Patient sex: M
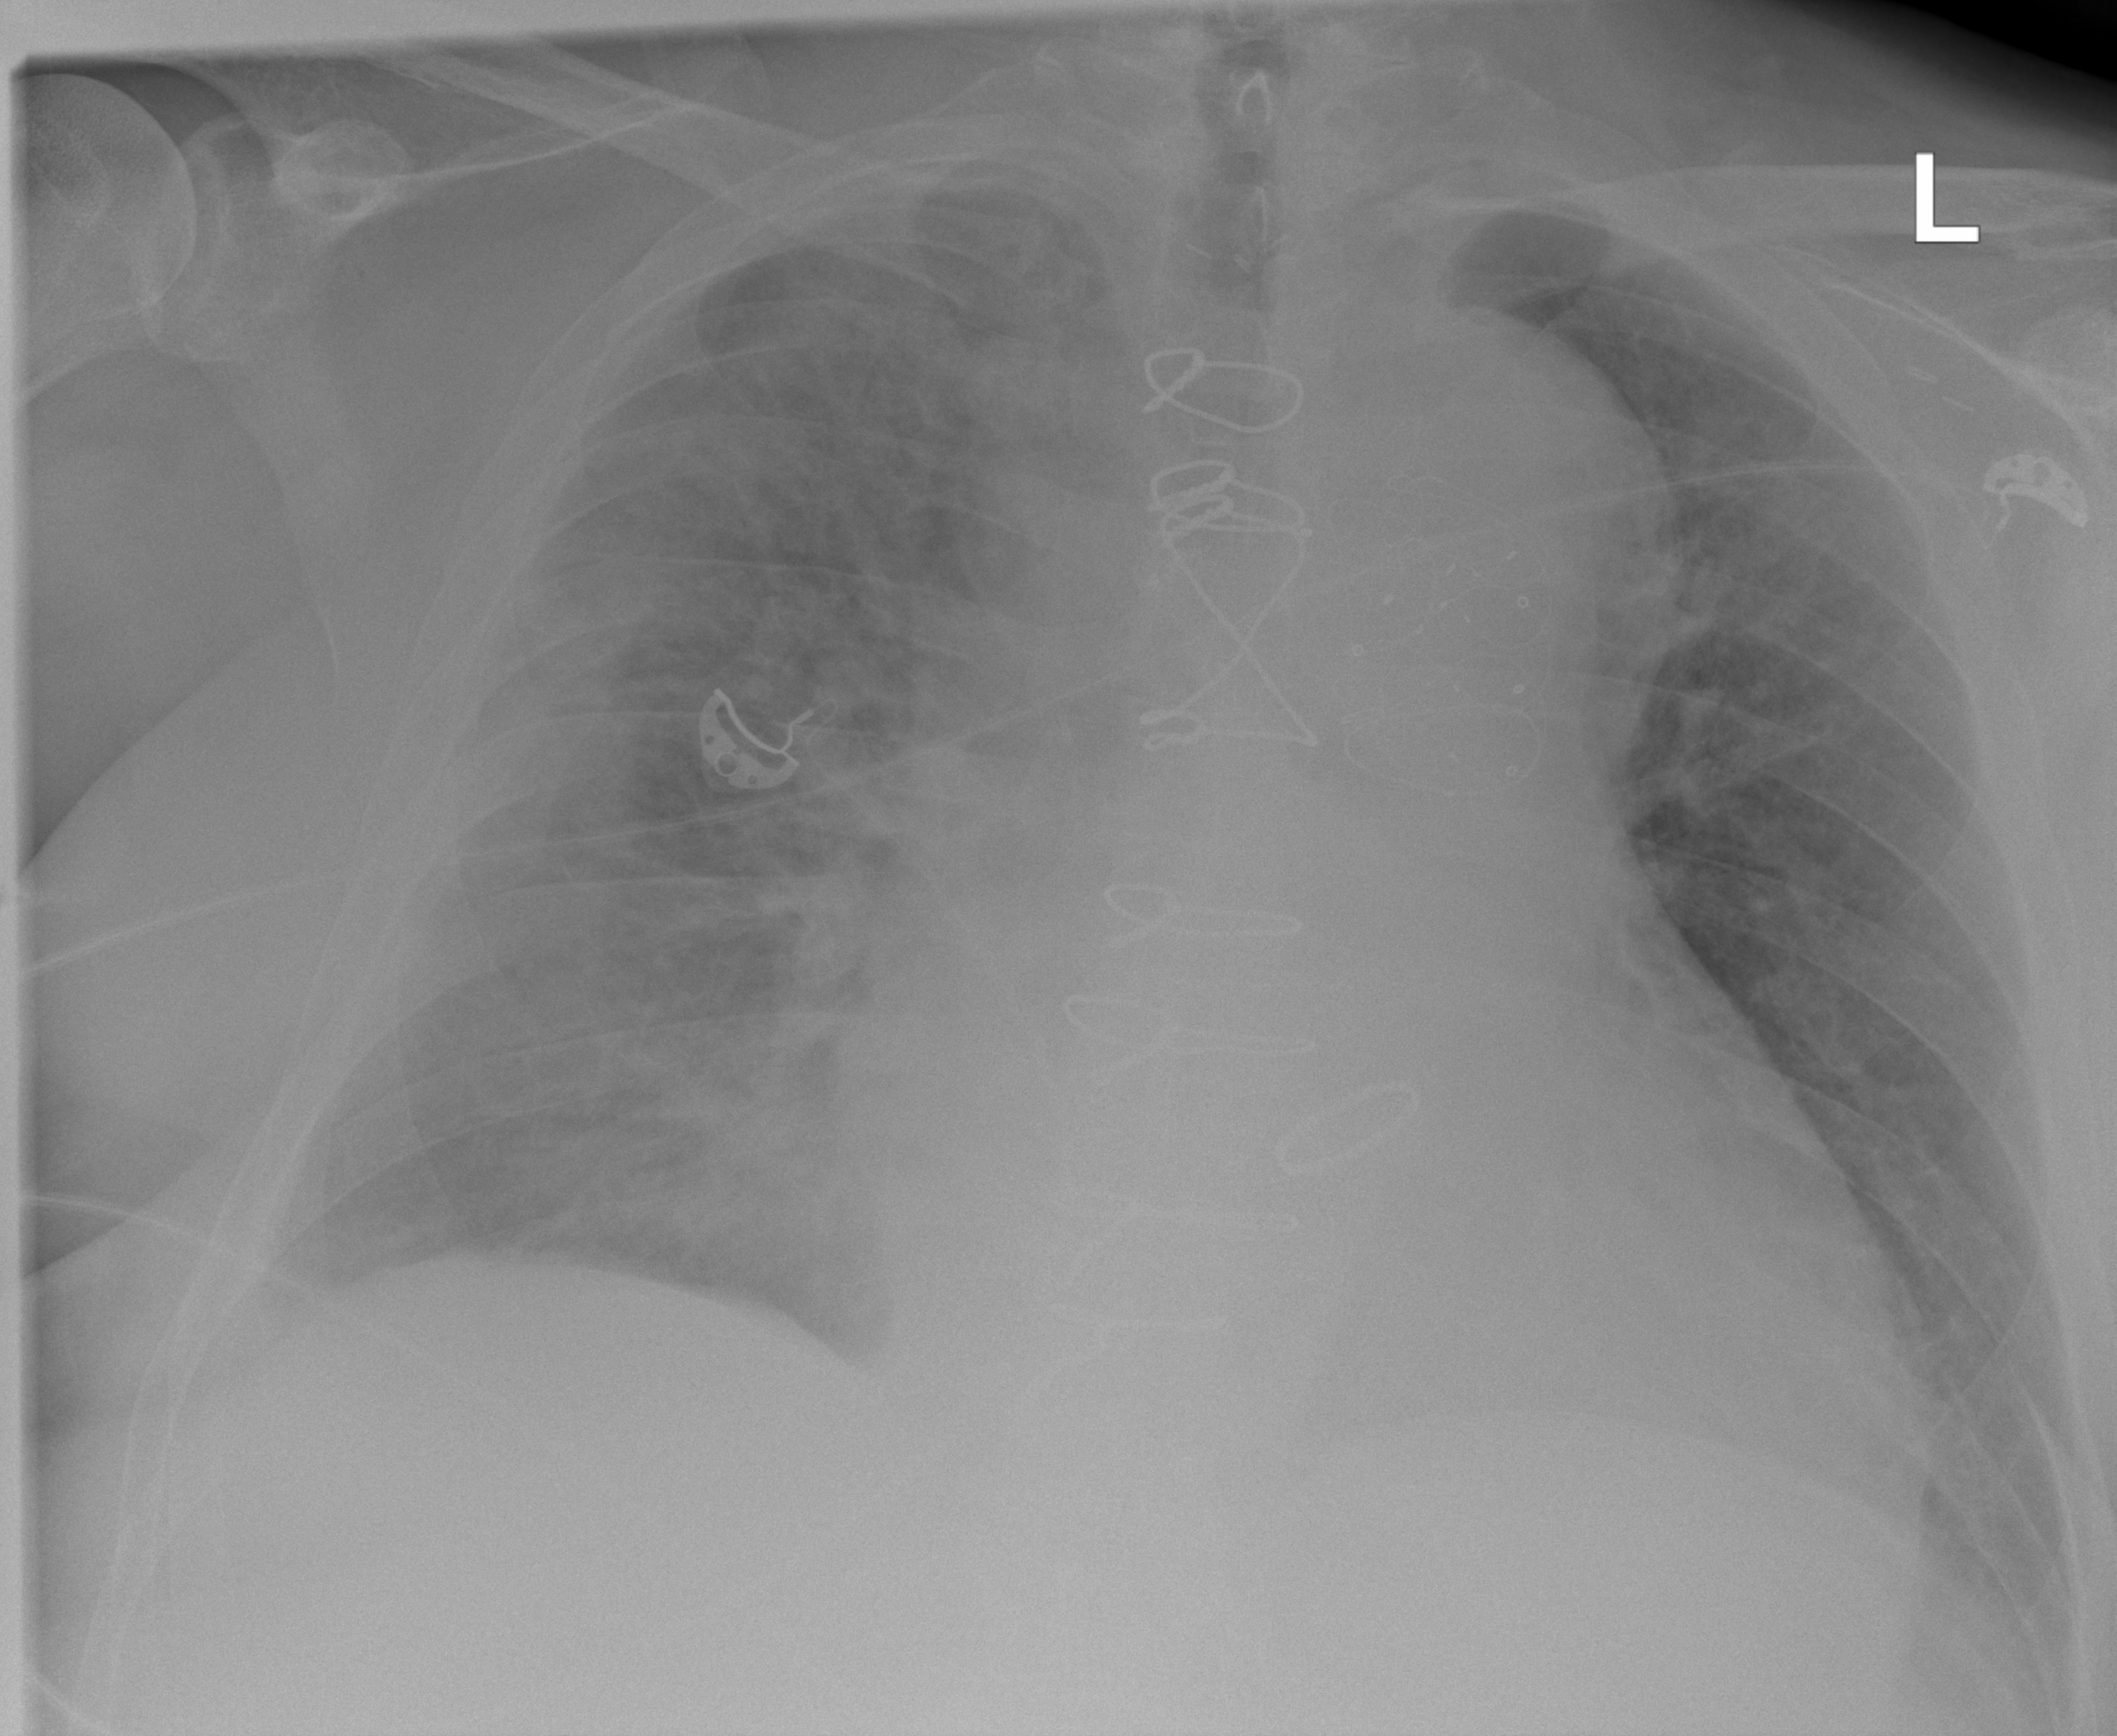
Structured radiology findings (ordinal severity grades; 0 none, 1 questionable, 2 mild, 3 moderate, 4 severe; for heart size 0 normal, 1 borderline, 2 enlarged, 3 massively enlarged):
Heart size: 2
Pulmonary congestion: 3
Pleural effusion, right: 3
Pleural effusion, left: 2
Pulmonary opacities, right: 3
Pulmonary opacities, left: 2
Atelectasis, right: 3
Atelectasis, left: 0